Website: home-depot
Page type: customer-info-address
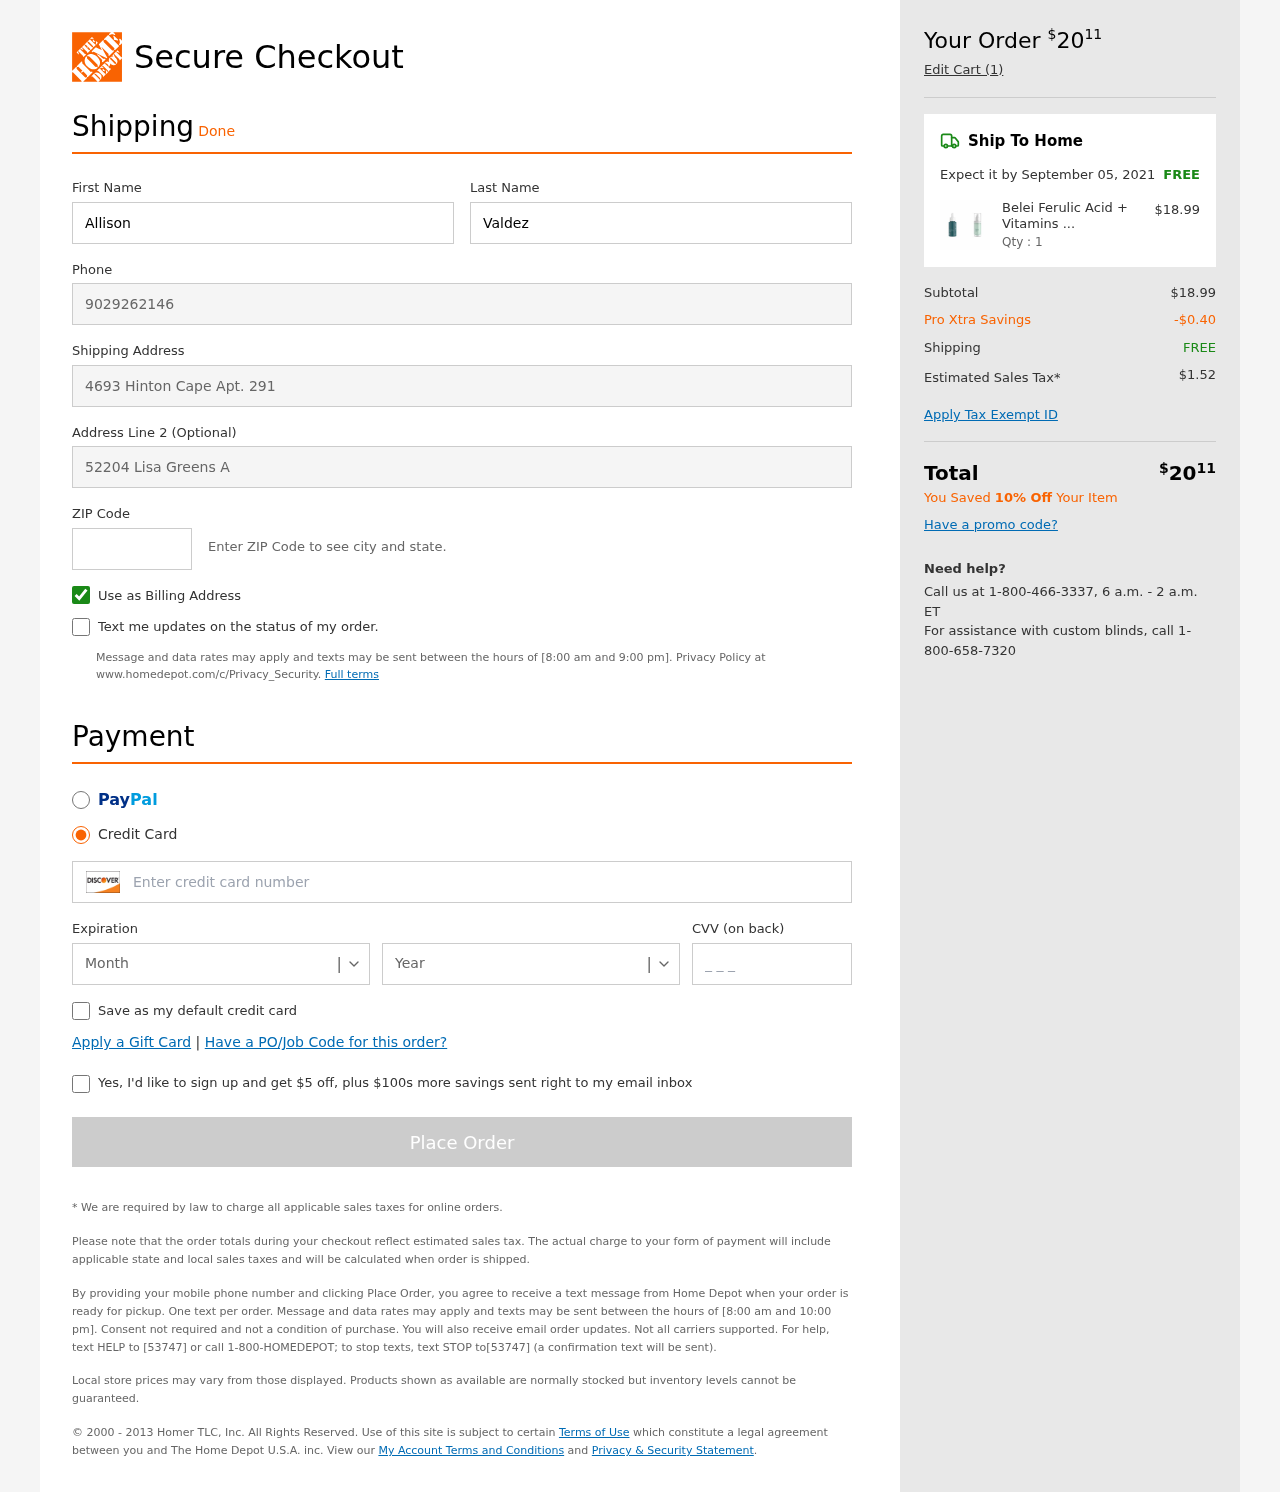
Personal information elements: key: PII_CARD_CVV
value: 267
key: PII_CARD_EXPIRY_MONTH
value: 12
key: PII_CARD_EXPIRY_YEAR
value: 29
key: PII_CARD_NUMBER
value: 6541 4818 7016 9807
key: PII_FIRSTNAME
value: Allison
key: PII_LASTNAME
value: Valdez
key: PII_PHONE
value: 9029262146
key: PII_POSTCODE
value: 80509
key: PII_STREET
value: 4693 Hinton Cape Apt. 291
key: PII_STREET2
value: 52204 Lisa Greens Apt. 996
Product elements: key: PRODUCT1_NAME
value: Belei Ferulic Acid + Vitamins C and E Serum, Fragrance Free, Paraben Free, 1 Fluid Ounce (30 mL) & H
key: PRODUCT1_PRICE
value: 18.99
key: PRODUCT1_QUANTITY
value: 1
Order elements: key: ORDER_TOTAL
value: $2011
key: ORDER_NUM_ITEMS
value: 1
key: ORDER_DELIVERY_DATE
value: September 05, 2021
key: ORDER_SHIPPING_COST
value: FREE
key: ORDER_SUBTOTAL
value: $18.99
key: ORDER_DISCOUNT
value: -$0.40
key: ORDER_SHIPPING_COST2
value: FREE
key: ORDER_TAX
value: $1.52
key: ORDER_TOTAL2
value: $2011
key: ORDER_SAVINGS_MESSAGE
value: You Saved 10% Off Your Item